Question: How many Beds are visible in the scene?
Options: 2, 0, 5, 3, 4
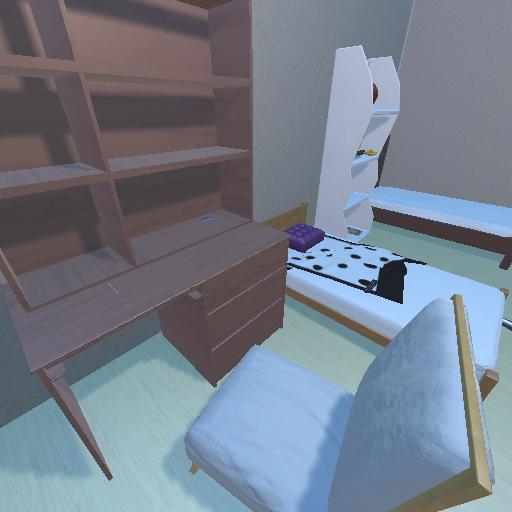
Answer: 2